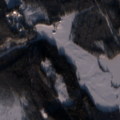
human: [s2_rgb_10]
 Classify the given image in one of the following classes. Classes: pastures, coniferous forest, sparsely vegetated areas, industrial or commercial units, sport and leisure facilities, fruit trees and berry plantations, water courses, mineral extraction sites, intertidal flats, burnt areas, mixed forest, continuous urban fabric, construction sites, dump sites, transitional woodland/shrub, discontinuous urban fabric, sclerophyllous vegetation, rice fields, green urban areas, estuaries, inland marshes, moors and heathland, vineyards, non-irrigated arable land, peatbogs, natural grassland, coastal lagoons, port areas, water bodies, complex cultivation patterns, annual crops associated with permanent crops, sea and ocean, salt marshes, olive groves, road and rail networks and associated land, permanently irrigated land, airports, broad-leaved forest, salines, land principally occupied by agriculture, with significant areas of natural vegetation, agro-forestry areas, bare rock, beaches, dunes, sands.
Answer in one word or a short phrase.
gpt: non-irrigated arable land, coniferous forest, mixed forest, peatbogs